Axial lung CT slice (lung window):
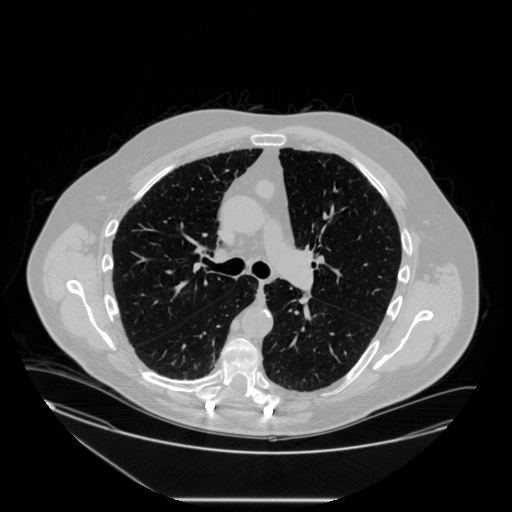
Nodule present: no